Question: I try to draw a gradient in a rectangle.
Following picture shows, that gradient in general works (blue), but it fills the entire screen.
I like to do the gradient only in a specific area like the green rectangle.
How can I do this ?

My code for the gradient experiment :-)
'''
let context = UIGraphicsGetCurrentContext()
//let locations: [CGFloat] = [ 0.0, 0.25, 0.5, 0.75 ]
let locations: [CGFloat] = [ 0.0, 0.99 ]
let colors = [UIColor.blueColor().CGColor,
UIColor.whiteColor().CGColor]
let colorspace = CGColorSpaceCreateDeviceRGB()
let gradient = CGGradientCreateWithColors(colorspace,
colors, locations)
var startPoint = CGPoint()
var endPoint = CGPoint()
startPoint.x = 0.0
startPoint.y = 10.0
endPoint.x = self.frame.width-100;
endPoint.y = 10
//let rectangle_main = CGRectMake(CGFloat(15), CGFloat(0), CGFloat(1000), CGFloat(30));
//CGContextDrawLinearGradient(context, gradient, startPoint, endPoint, 0)
CGContextDrawLinearGradient(context, gradient, startPoint, endPoint, 0)
'''
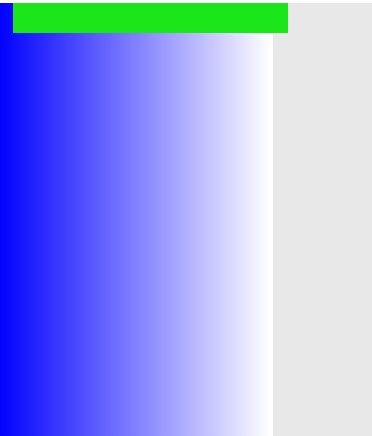
Answer: You need to specify a clipping path right before drawing the gradient.
In your case, create a rectangle path and call 'CGContextClip(context)'
'''
CGContextAddRect(context, CGRect(...))
CGContextClip(context)
CGContextDrawLinearGradient(context, gradient, startPoint, endPoint, 0)
'''
The gradient will be clipped to the rectangle.